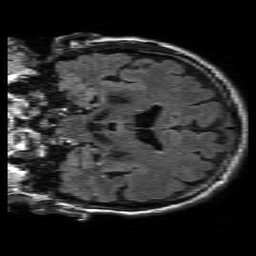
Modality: FLAIR
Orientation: coronal
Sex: male
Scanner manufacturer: philips
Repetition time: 11 s
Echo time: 0.125 s